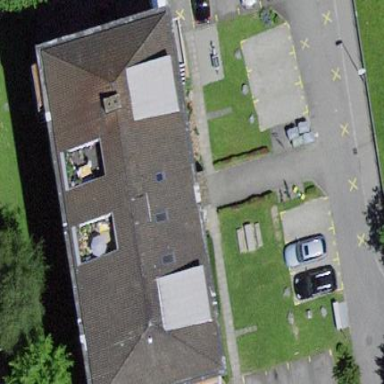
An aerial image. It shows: Hipped-roof building with apartments.